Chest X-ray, PA view. Patient: 67 years old, sex F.
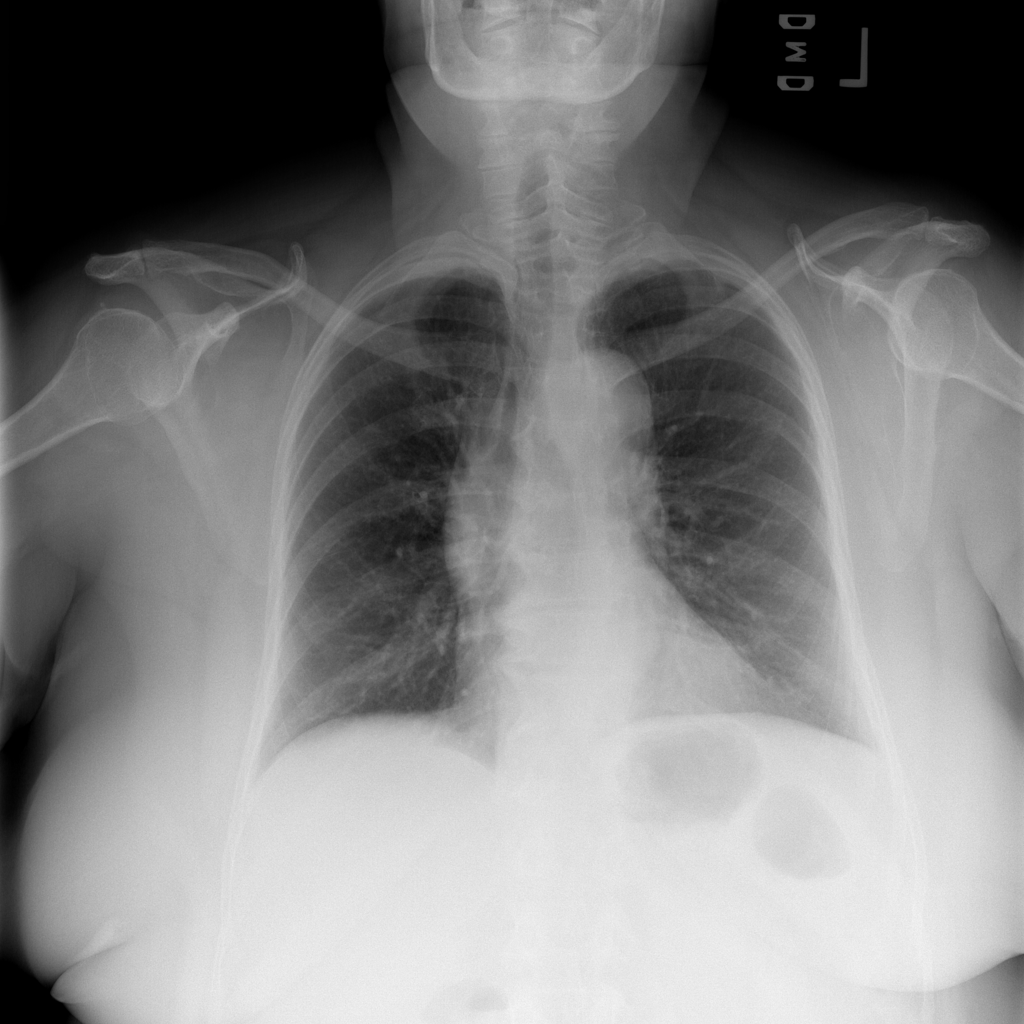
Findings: No Finding